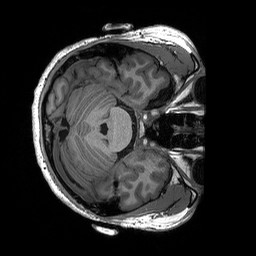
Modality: T1w
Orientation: axial
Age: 22
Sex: male
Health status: healthy
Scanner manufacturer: siemens
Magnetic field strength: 3 T
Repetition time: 2.53 s
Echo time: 0.00227 s